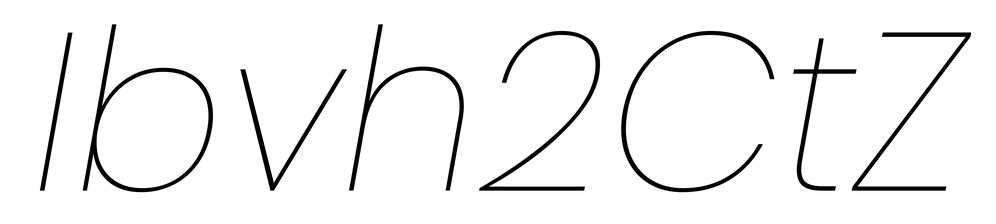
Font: Poppins-ThinItalic